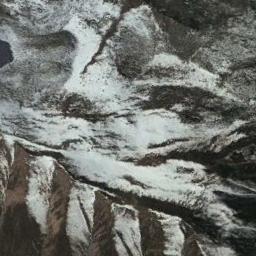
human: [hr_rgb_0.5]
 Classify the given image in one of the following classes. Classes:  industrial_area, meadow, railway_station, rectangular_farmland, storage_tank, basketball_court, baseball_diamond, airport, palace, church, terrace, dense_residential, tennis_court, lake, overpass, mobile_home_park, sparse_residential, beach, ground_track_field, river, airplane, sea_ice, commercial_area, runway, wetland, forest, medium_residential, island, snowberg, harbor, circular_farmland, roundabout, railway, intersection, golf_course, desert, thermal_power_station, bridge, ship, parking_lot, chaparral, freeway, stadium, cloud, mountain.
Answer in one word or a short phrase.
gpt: snowberg